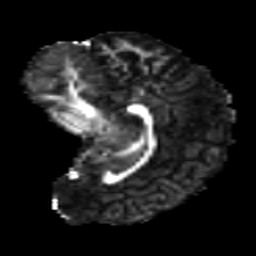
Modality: FA
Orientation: sagittal
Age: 12
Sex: male
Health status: ill
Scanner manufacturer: ge
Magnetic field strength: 3 T
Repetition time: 6.752 s
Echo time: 0.079 s